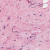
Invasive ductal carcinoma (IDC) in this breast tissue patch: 0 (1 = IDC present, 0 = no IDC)